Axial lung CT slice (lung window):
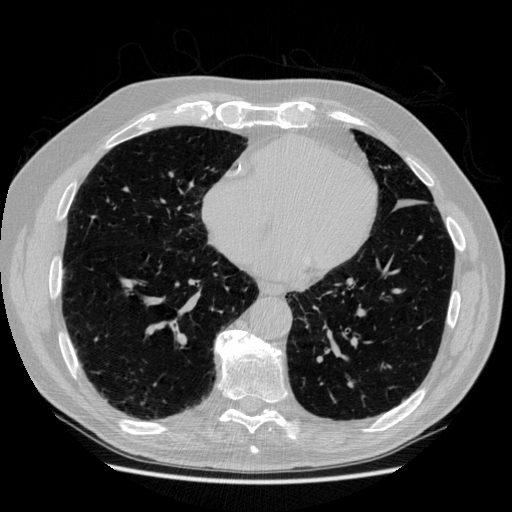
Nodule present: no